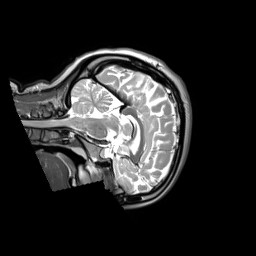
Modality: T2w
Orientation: sagittal
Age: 21
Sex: female
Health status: ill
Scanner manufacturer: siemens
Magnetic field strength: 3 T
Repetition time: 2.8 s
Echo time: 0.326 s